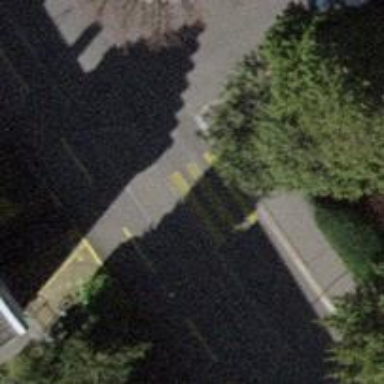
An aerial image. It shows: Uncontrolled zebra crossing with choker for traffic calming.